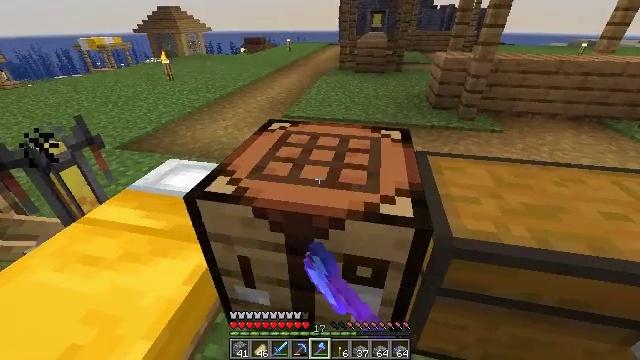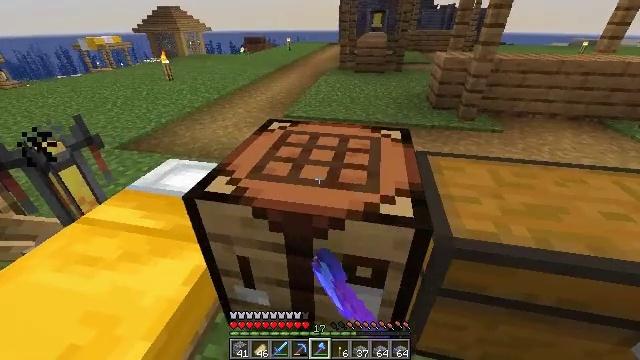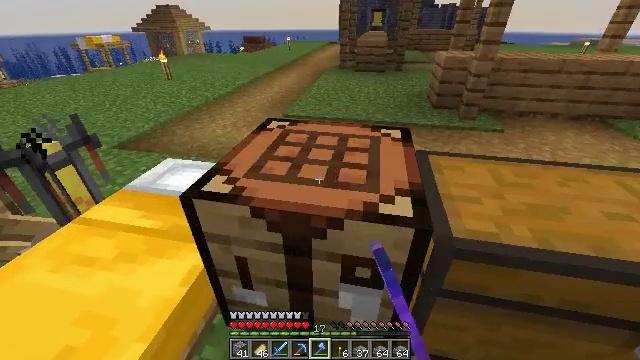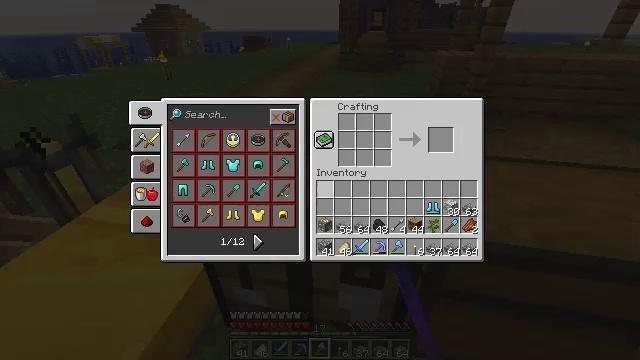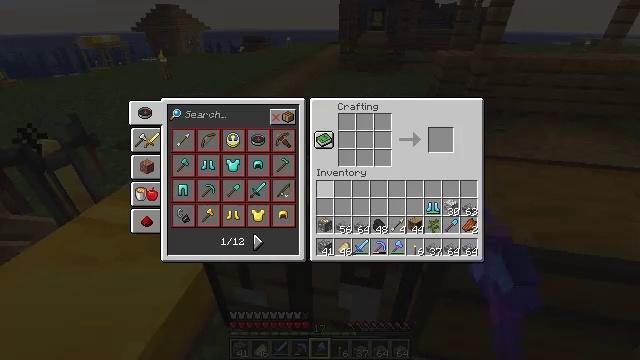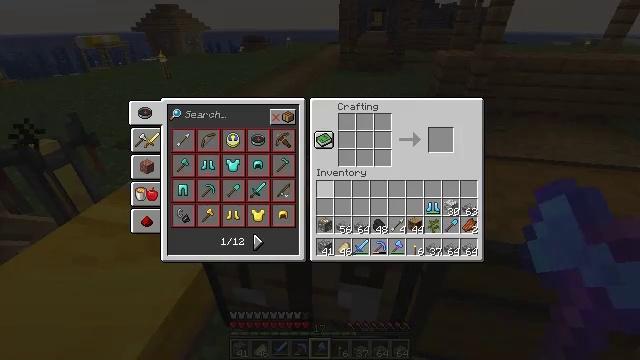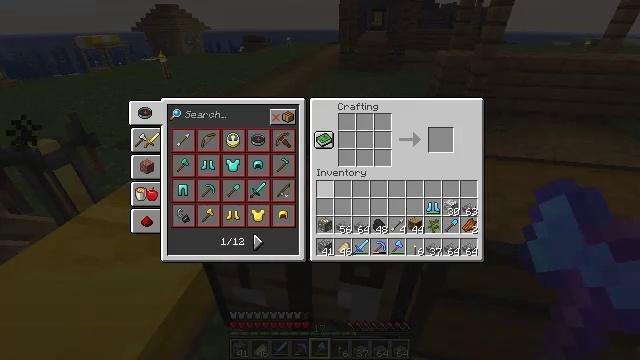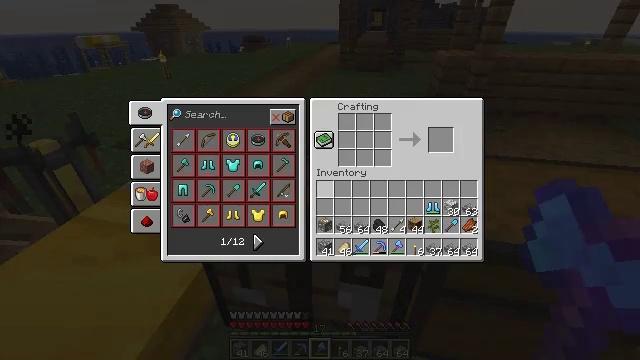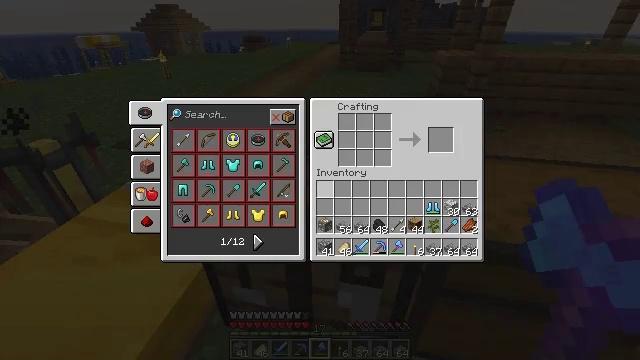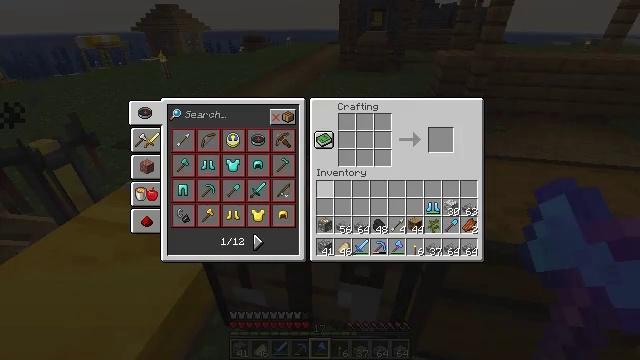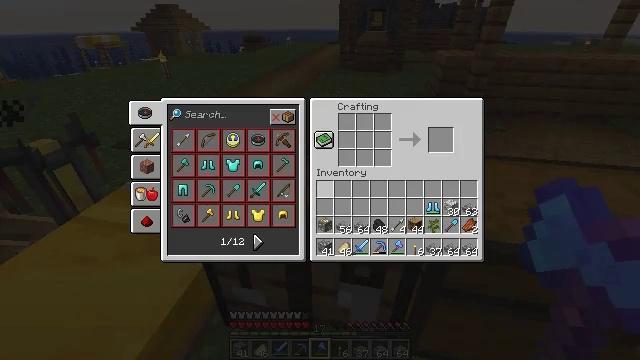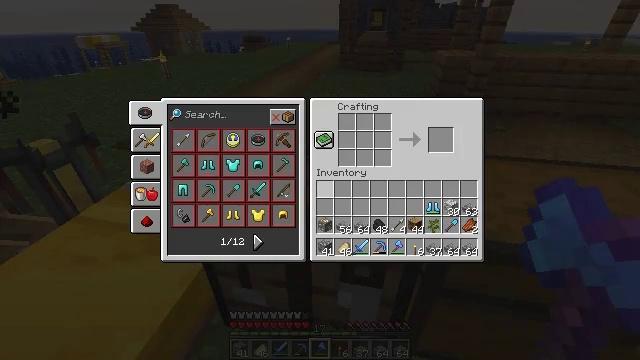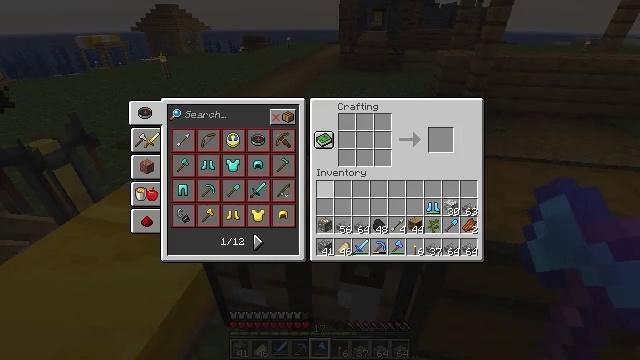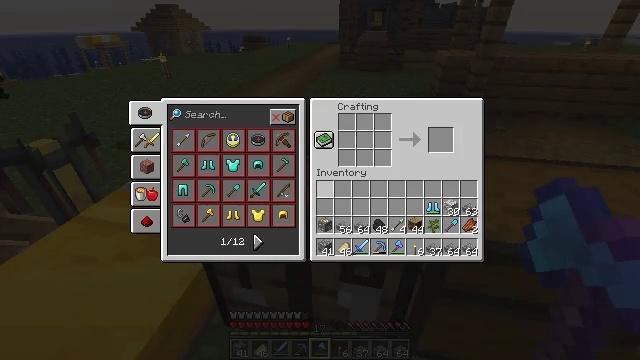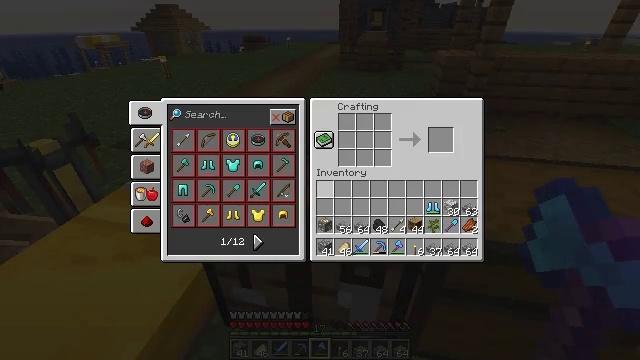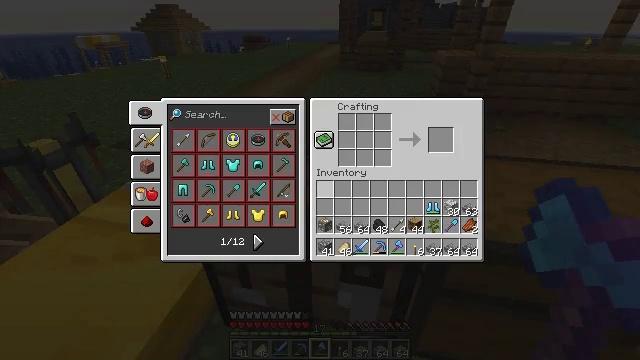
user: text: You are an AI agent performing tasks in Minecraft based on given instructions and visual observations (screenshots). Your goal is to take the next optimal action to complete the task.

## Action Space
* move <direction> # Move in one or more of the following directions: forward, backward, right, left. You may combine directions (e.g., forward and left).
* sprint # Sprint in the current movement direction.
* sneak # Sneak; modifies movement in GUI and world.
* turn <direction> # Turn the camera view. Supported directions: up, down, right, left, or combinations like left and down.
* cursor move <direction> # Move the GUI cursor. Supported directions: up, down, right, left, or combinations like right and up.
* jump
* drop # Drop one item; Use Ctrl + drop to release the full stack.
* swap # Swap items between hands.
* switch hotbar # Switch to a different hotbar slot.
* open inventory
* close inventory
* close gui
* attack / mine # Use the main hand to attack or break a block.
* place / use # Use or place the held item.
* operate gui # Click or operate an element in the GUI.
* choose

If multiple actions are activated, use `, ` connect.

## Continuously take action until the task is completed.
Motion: motion action
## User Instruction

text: Open your inventory and craft oak planks from an oak log.
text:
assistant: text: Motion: use / place
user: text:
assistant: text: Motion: no_op
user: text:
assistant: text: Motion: open gui
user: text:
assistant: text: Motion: no_op
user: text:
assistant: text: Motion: no_op
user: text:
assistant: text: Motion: no_op
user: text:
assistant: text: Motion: no_op
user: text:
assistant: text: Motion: no_op
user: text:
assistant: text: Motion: no_op
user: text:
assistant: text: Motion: no_op
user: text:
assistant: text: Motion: no_op
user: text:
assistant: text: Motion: no_op
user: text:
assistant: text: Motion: no_op
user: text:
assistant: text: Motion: no_op
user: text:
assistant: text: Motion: no_op
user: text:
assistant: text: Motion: no_op
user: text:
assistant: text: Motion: no_op
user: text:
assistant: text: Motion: no_op
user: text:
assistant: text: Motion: no_op
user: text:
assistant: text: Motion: no_op
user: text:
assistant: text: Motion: close gui
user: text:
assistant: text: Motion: no_op
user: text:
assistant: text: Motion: no_op
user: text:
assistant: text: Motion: no_op
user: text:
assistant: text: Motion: turn right and down
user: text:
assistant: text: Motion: turn right
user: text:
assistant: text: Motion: turn right and up
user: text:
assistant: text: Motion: turn right
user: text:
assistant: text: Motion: no_op
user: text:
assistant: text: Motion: no_op